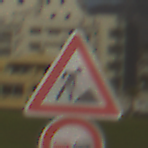
Verkehrszeichen: Arbeitsstelle
Zusatzzeichen unten: Ueberholverbot
Umgebung: Outdoor, Suburban
Tageszeit: MorningAfternoon
Wetter: PartlyCloudy
Licht: Natural
Jahreszeit: NotSpecified
Kontrast: HighContrast